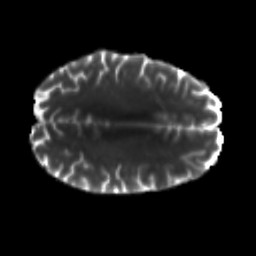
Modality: T2w
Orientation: axial
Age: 46
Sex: male
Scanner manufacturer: siemens
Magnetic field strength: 3 T
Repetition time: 5.5 s
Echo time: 0.101 s